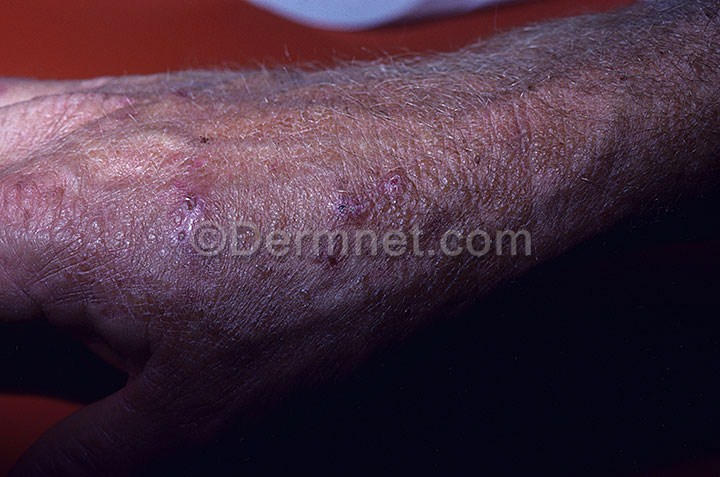
Disease: Light Diseases and Disorders of Pigmentation